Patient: sex M, age 38
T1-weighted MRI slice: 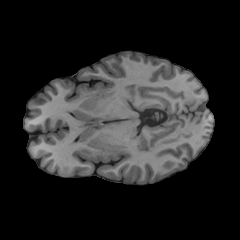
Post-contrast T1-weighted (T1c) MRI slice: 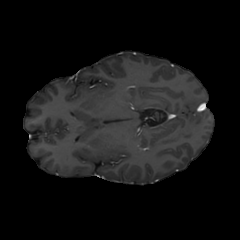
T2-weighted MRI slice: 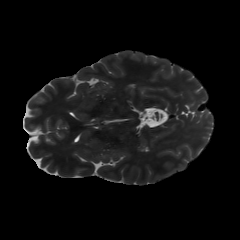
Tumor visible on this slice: no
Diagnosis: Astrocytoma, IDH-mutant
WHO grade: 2